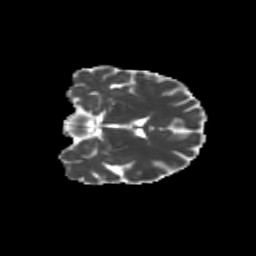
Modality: MD
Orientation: coronal
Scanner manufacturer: siemens
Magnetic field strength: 3 T
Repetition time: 9.2 s
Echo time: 0.084 s